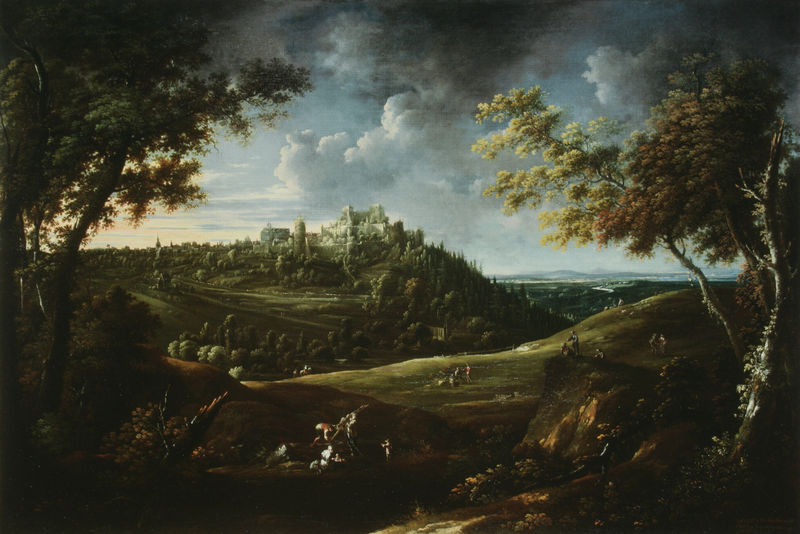
Titel: Burg und Stadt Frauenstein
Künstler: Johann Alexander Thiele
Standort: Dresden
Institution: Gemäldegalerie Alte Meister
Schlagwörter: baum, berg, blau, blätter, dunkel, felsen, gemälde, gewitter, himmel, laub, schatten, wasser, weiß, wolken, bäume, gelb, grün, landschaft, menschen, ocker, stadt, abend, braun, grau, hell, licht, nacht, schwarz, szene, vordergrund, ausblick, blick, gebäude, gras, hund, rasen, rot, schloss, tiere, weg, wiese, wolke, holland, öl, bach, baumstamm, birke, dämmerung, erde, ferne, horizont, hügel, natur, sonnenaufgang, stamm, strauch, wind, rauch, sonne, sträucher, wiesen, realismus, personen, renaissance, tal, wald, bauern, turm, bewölkt, aussicht, rahmung, düster, perspektive, abhang, nachmittag, berge, gebirge, herbst, hügellandschaft, idylle, figuren, ölgemälde, querformat, staffage, sturm, ungewitter, unwetter, baumkrone, baumkronen, waldrand, panorama, regen, burg, spaziergang, gewitterwolken, festung, jagd, sicht, mittelalter, schwaru, ahorn, himel, verblauung, blich, arbre, bois, ciel, paysage, verdure, peinture, horizon, koch, blitzen, wanderung, ville, repoussoir, verschattet, bur, montagne, paysans, kliff, wehrbau, classique, nuage, weitblick, huile, chateau, arbres, walkd, colline, schäferbild, bedrückend, forêt, ruine, reynolds, gewitteer, hinttergrund, hobbema, iatlien, landscape, landschaftr, lange schatten, qolken, realismuss, végétation, pays-bas, gewitterwolkne